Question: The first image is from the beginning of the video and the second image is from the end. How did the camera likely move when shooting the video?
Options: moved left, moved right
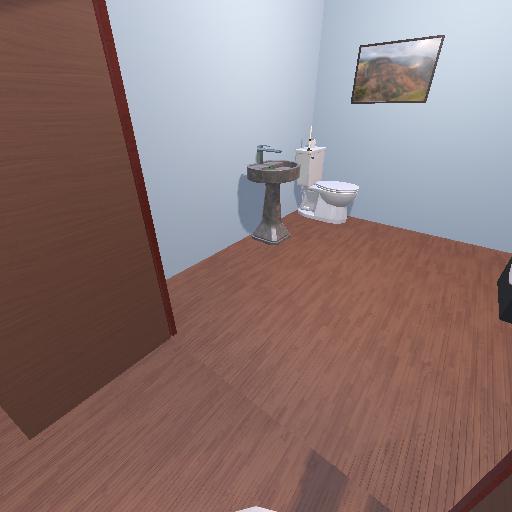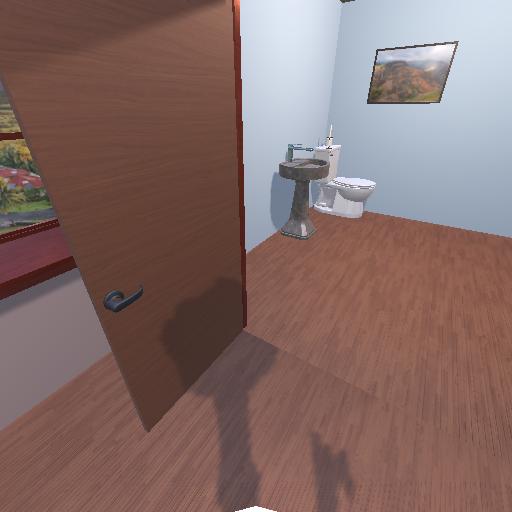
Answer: moved left